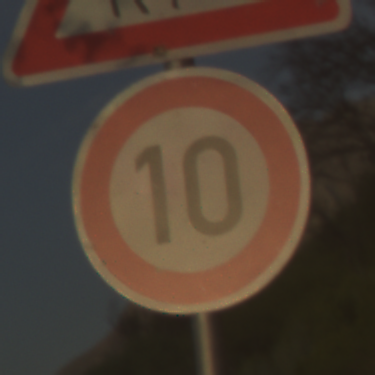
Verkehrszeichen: Geschwindigkeit10
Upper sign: ReiterLinks
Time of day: SunriseSunset
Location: Outdoor (Nature)
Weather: PartlyCloudy
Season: NotSpecified
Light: Natural